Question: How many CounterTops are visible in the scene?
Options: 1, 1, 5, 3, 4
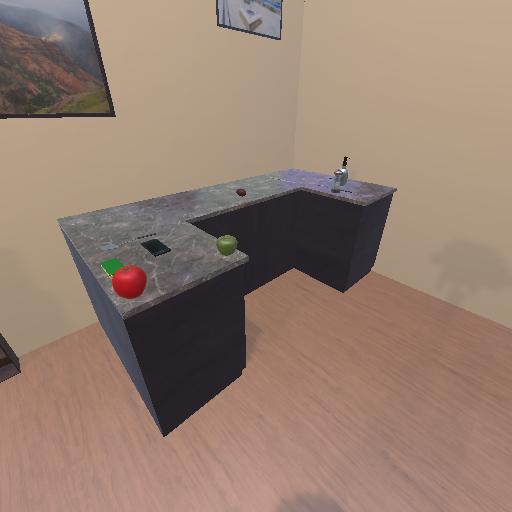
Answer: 1